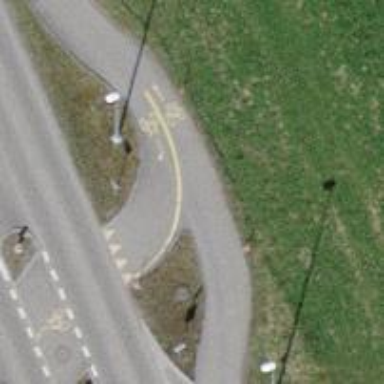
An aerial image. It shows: Cycleway.